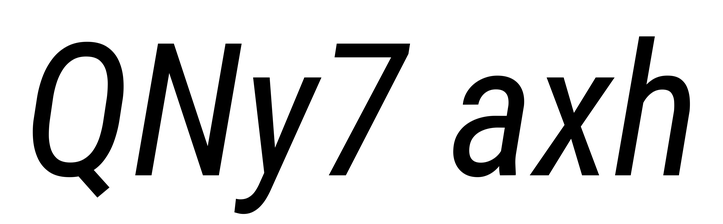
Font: Roboto-Italic_Condensed_Italic